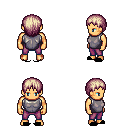
a pixel art fantasy rpg character, male body template, human, tanned skin, steel chest armor, magenta pants, white blonde plain hairstyle, black slippers, four views (front, back, left, right), 2x2 character sprite sheet, small pixel art, hard edges, no anti-aliasing